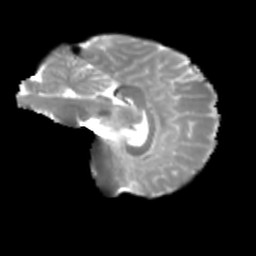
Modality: T2w
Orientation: sagittal
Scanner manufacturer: siemens
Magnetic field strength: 3 T
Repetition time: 4 s
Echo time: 0.0594 s